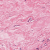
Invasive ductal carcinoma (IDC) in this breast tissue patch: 0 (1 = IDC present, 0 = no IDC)